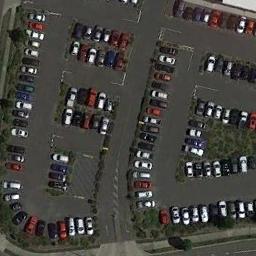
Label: parking_lot